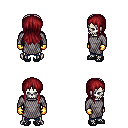
a pixel art fantasy rpg character, male body template, skeleton, chain mail, magenta pants, brunette unkempt hairstyle, gold gloves, ghillies, four views (front, back, left, right), 2x2 character sprite sheet, small pixel art, hard edges, no anti-aliasing